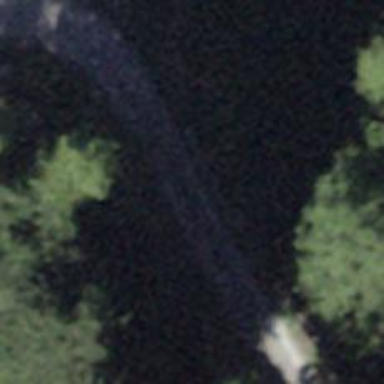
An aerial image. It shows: Unpaved unclassified road with grade2 track type.